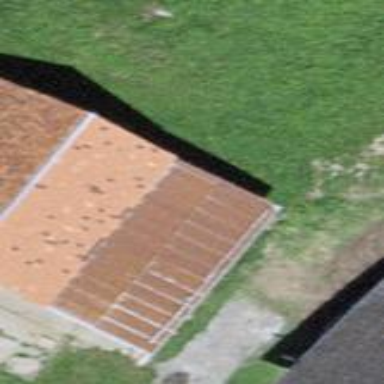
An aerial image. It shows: Barn.